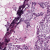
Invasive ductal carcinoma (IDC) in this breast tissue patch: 1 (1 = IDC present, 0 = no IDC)